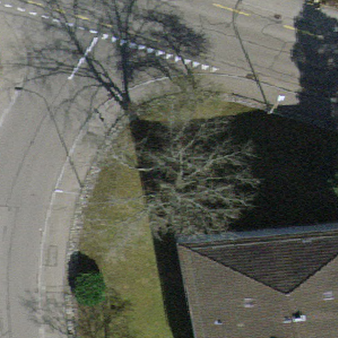
Label: other